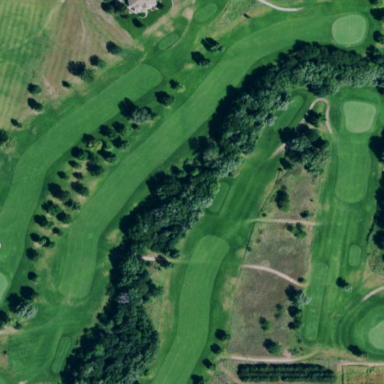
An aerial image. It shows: Area with grass used as rough in golf course.